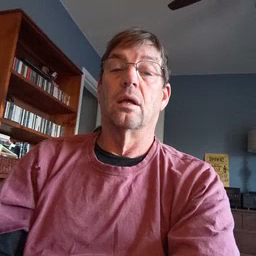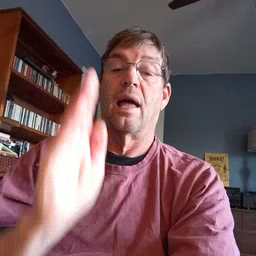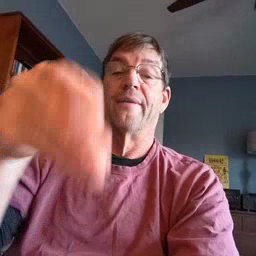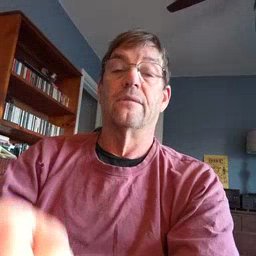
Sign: after